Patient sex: F
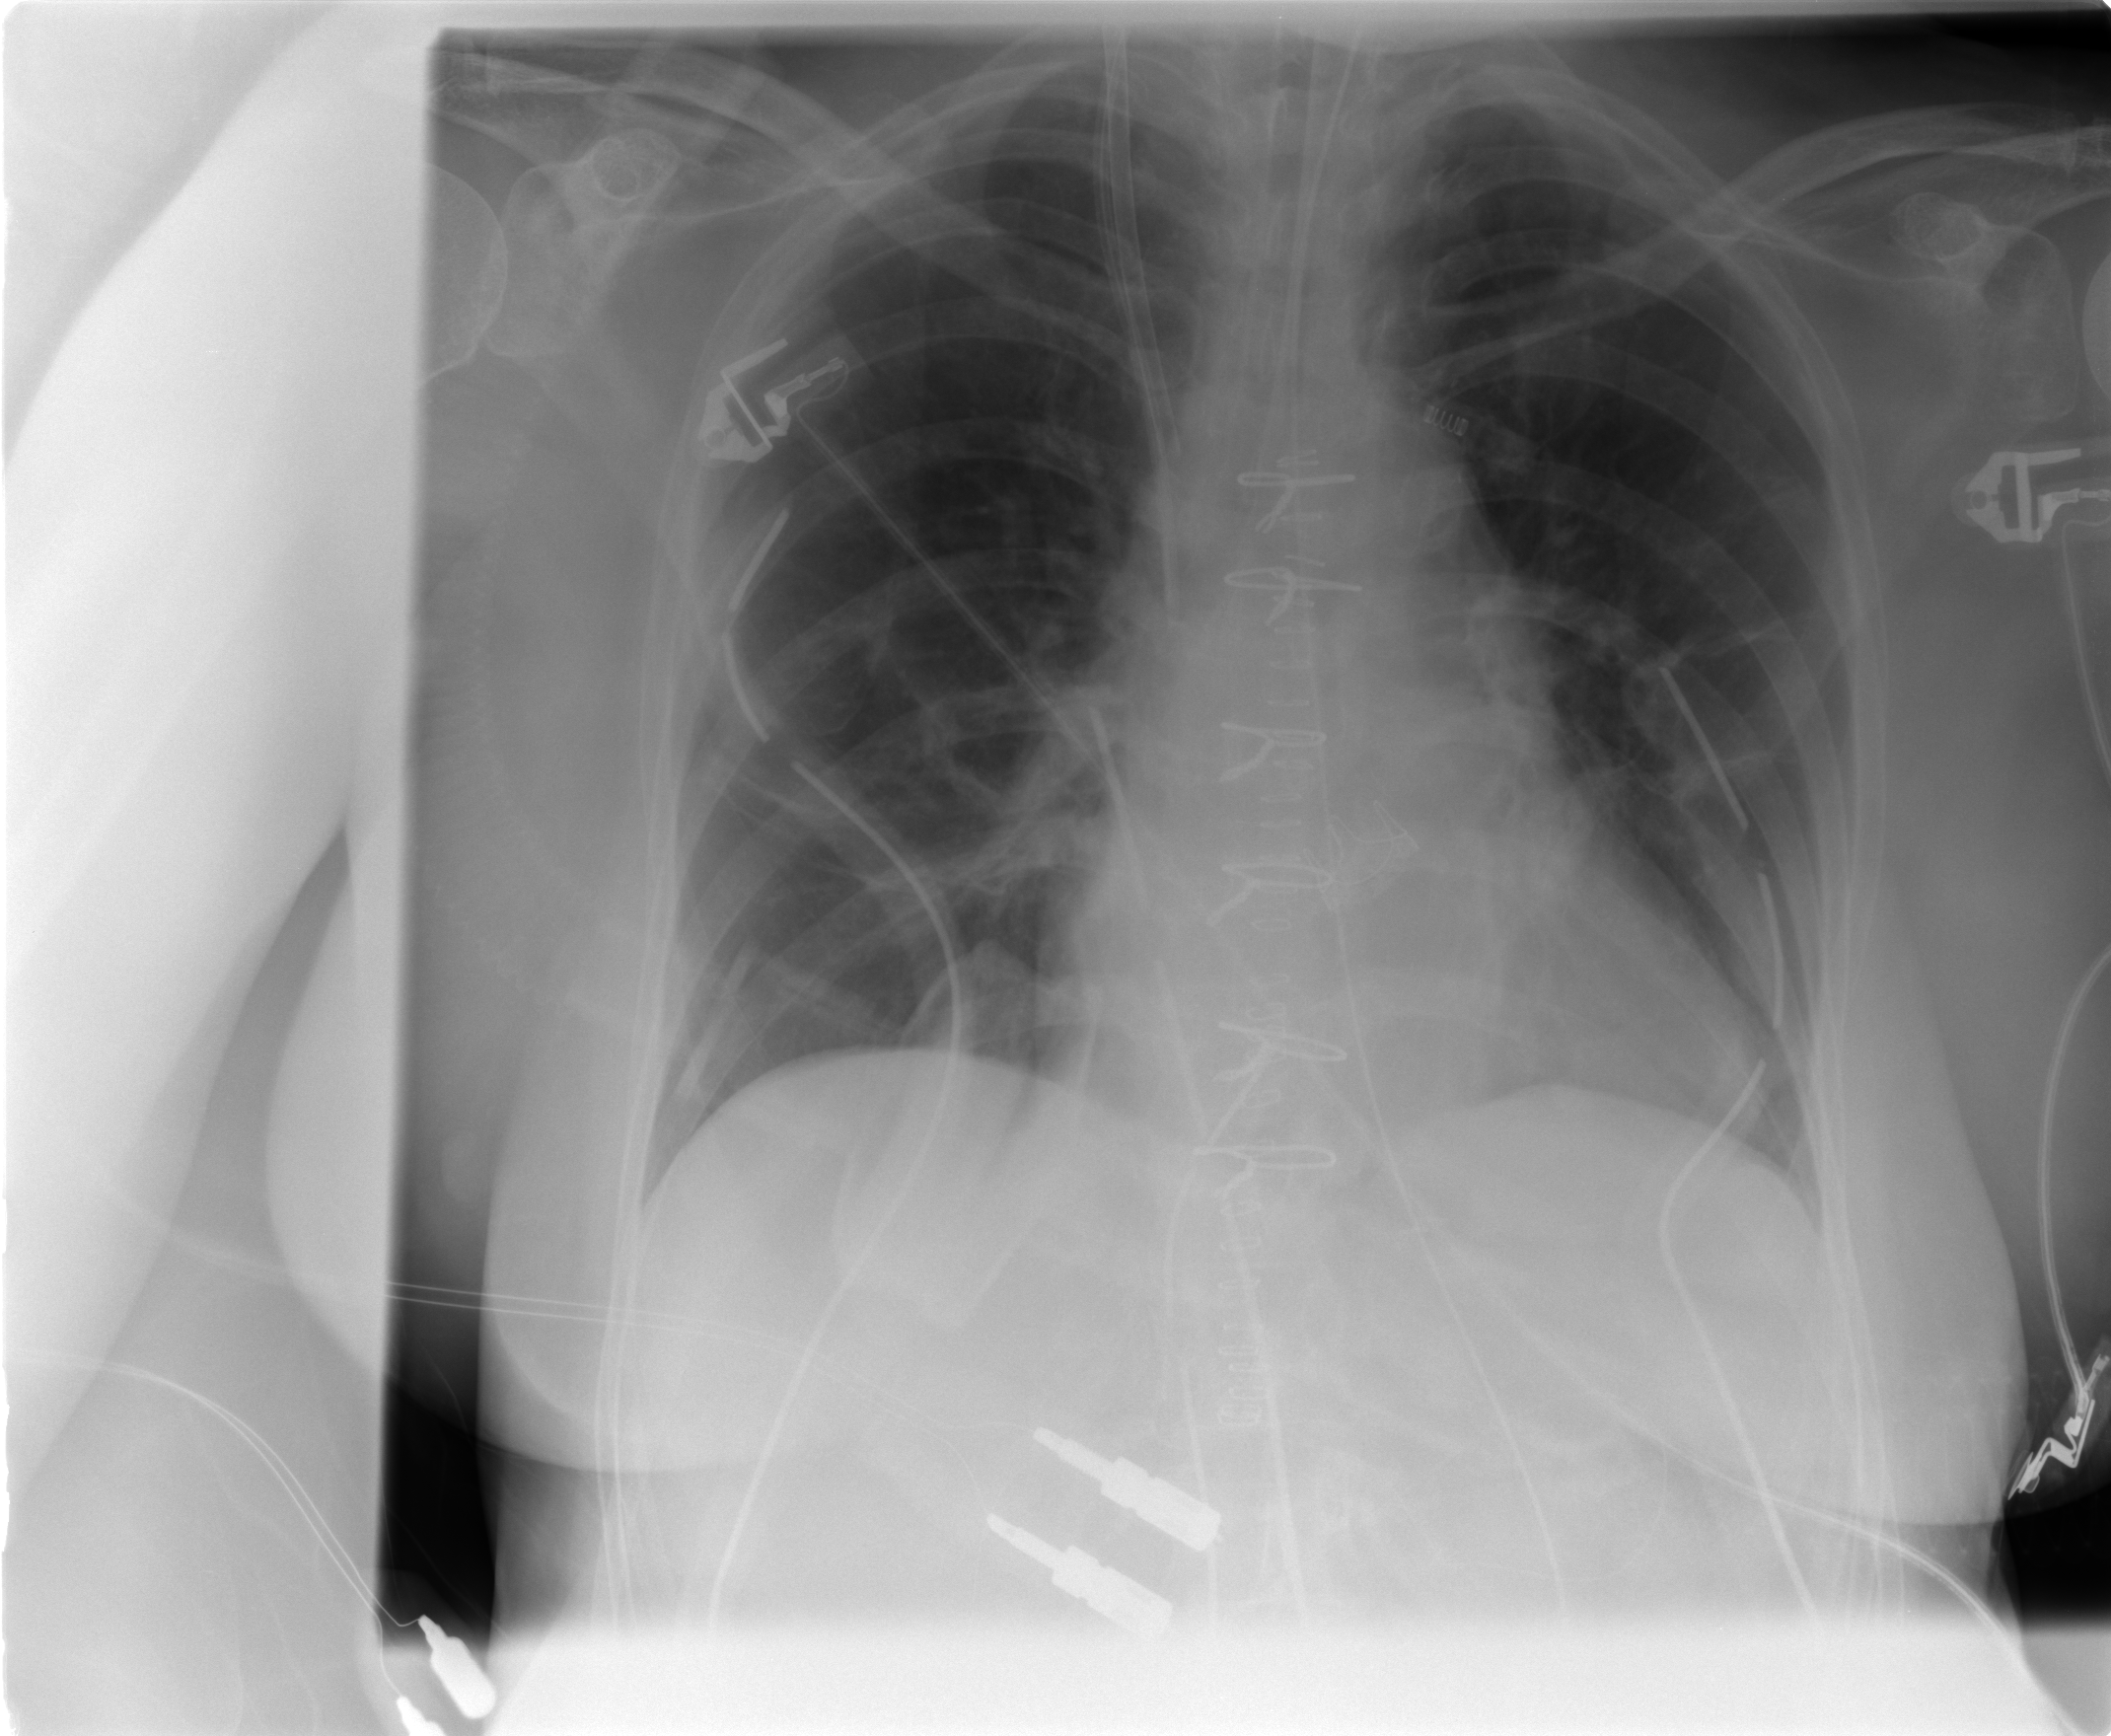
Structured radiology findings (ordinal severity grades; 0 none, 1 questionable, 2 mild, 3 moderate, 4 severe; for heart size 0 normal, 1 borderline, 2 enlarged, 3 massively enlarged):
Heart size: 0
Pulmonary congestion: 0
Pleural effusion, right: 0
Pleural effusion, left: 0
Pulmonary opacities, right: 0
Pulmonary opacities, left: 0
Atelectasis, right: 1
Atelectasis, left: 1